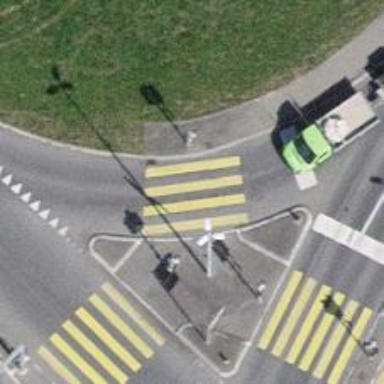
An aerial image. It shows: Zebra crossing with zebra markings.